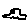
Label: car